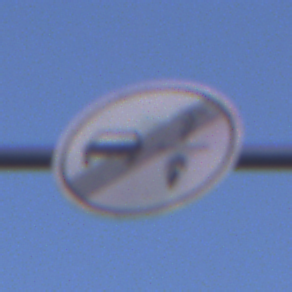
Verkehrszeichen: EndeVerbotUeberholenEinspurigeFahrzeuge
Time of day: SunriseSunset
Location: Outdoor (Nature)
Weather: Clear
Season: NotSpecified
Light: Natural